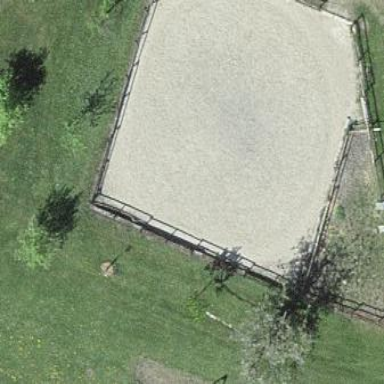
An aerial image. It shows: Area designated for equestrian sports and horse riding leisure activities.